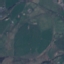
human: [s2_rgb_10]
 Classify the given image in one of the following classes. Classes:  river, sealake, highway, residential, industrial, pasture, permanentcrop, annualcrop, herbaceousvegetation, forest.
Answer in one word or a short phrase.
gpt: Pasture